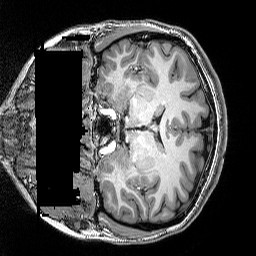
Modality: T1w
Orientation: coronal
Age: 18
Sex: female
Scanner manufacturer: siemens
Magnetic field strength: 3 T
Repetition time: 2.5 s
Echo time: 0.00343 s